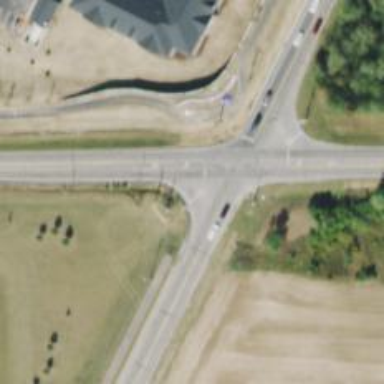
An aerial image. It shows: Tertiary link road with asphalt surface.